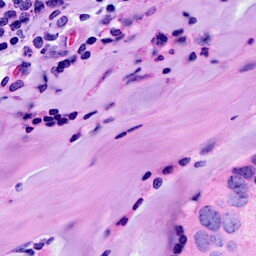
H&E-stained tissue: Breast